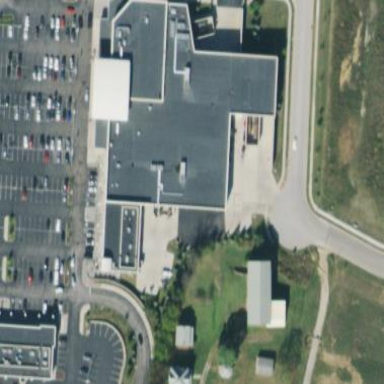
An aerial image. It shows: Part of building.